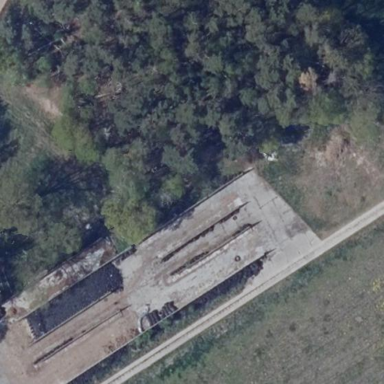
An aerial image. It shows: Bunker silo.